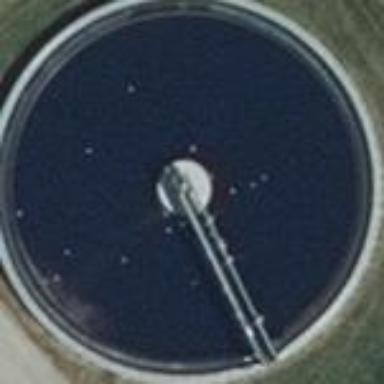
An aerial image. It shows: Body of wastewater.